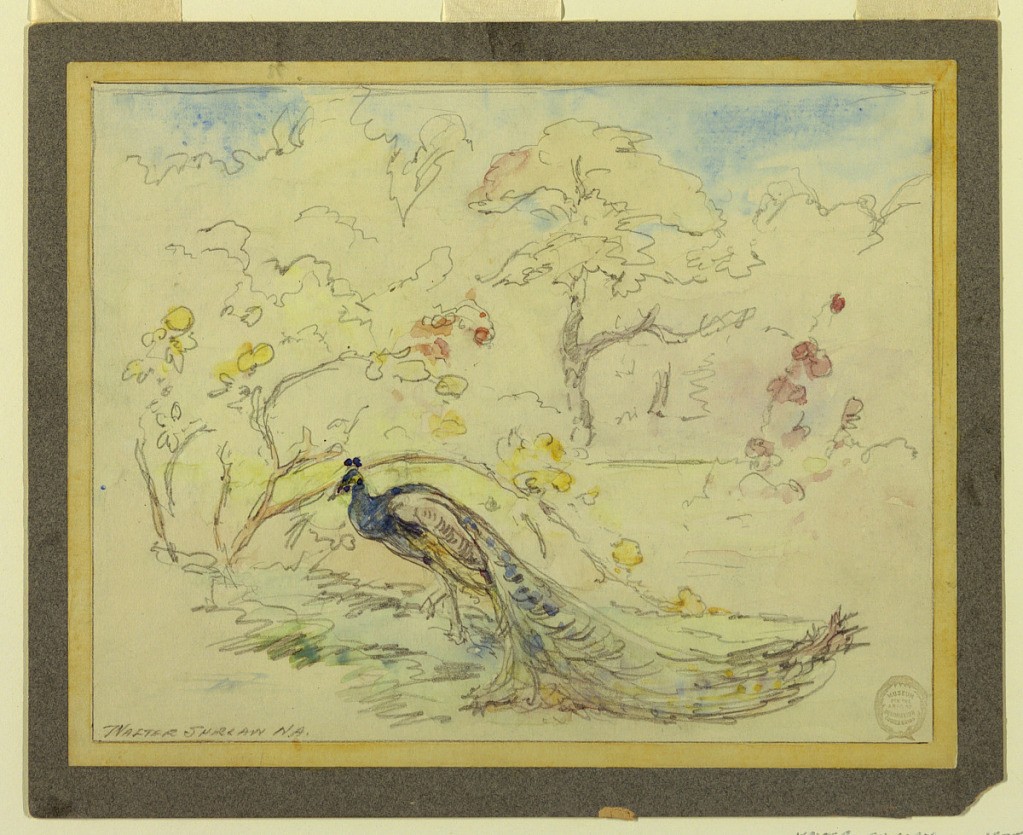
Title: Peacock in a Garden
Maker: Walter Shirlaw, American, b. Scotland, 1838–1909
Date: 1875–80
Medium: Brush and watercolor, graphite on paper
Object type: Drawing
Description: The peacock is shown in profile, walking toward left, with a landscape behind.